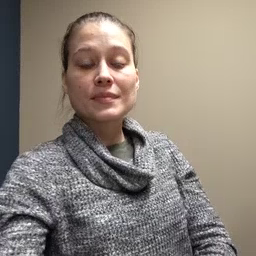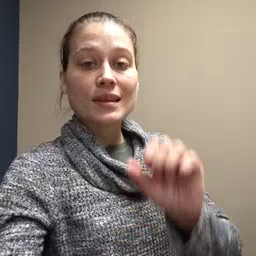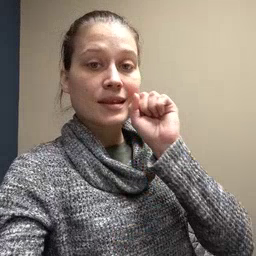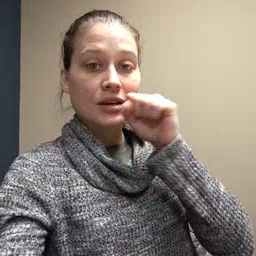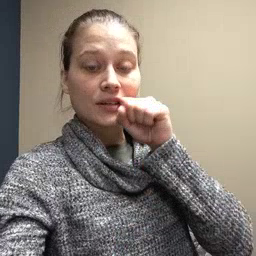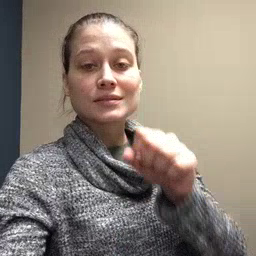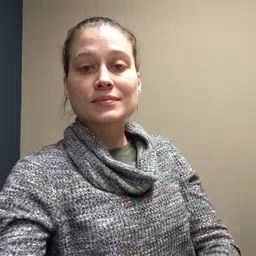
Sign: carrot